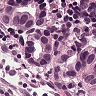
Metastatic tissue present: yes